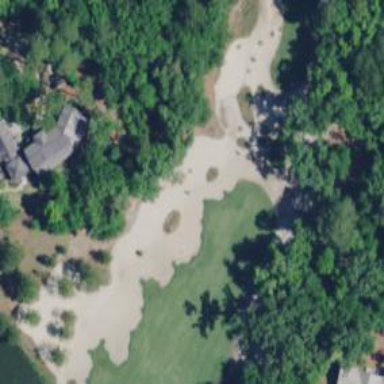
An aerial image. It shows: Golf bunker filled with natural sand.